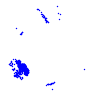
Particle: electron